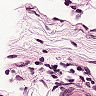
Metastatic tissue present: no